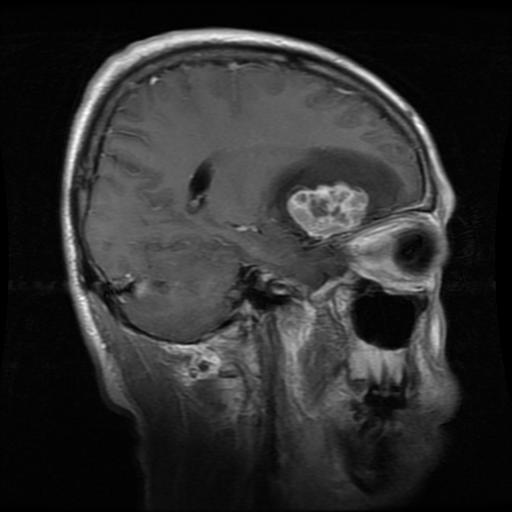
Label: meningioma